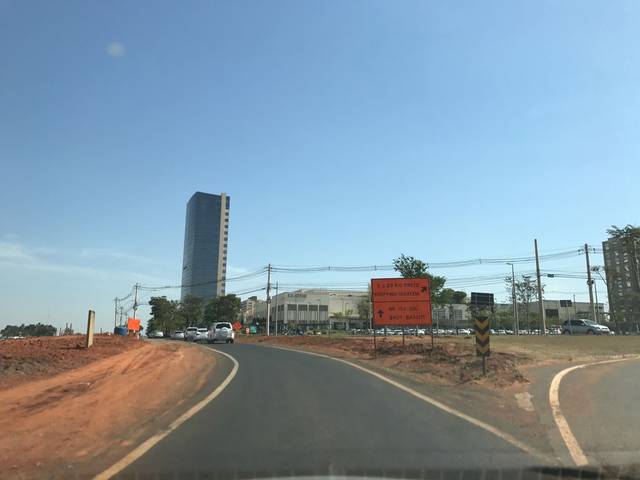
Region: Brazil
Coordinates: -20.865, -49.412